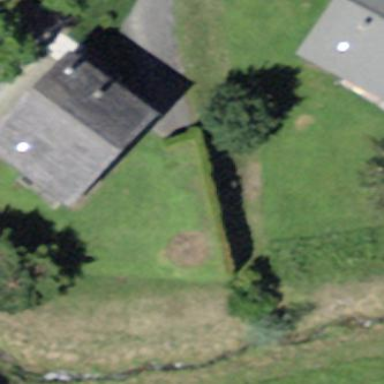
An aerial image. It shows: Simple and straightforward house.